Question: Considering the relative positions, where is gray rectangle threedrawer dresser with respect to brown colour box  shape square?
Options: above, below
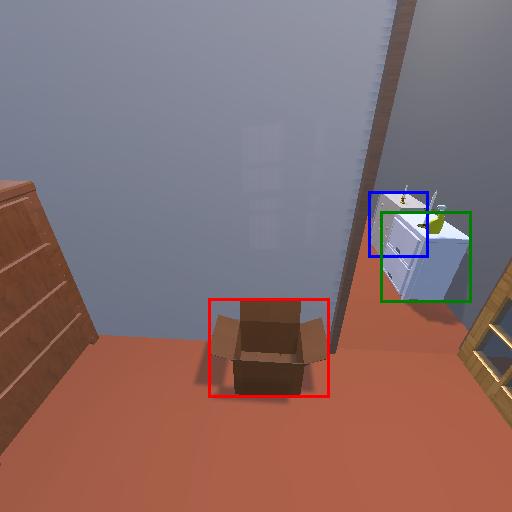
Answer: above